Question: I've got this simple patch:

Now I connected a game controller to Pd where the keys give me 1 or 0 depending whether I press the button or not.
If I press my button I want the osc~ to "play" and if I release it it should stop.
BUT: I wasn't able to find a point where to attach a switch.
I don't want to switch off the DSP as I want to play another sound at another key the same time.
It would be nice if anyone of you would have a solution
Okay the below solution worked, If there is any need for the project I've done (using a game controller as an instrument) just contact me directly.
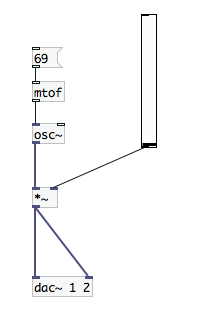
Answer: This is done with an audio multiply object [*~] and 0 or 1, as the previous answer stated.
Here's a simple example with a PureData toggle box (which outputs 0 or 1, same as your game pad buttons):

<URL>
The object [line~] makes a smooth transition from 0 to 1 and back over the course of 100 milliseconds (the message box above replaces the token $1 with it's input), this provides a volume envelope and stop clicks, which can occur when the level of a tone change too abruptly. If you want this change to sound instant, still use a [line~] but change the 100 down to 10.
If it's any help to you, I also have <URL>